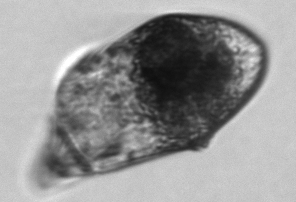
Label: Gyrodinium